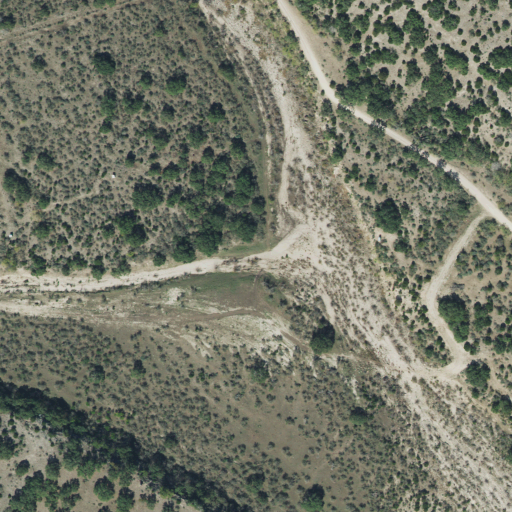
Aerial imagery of valley in Texas named Cedar Draw containing only shrub